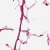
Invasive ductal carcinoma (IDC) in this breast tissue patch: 0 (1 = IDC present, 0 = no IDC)